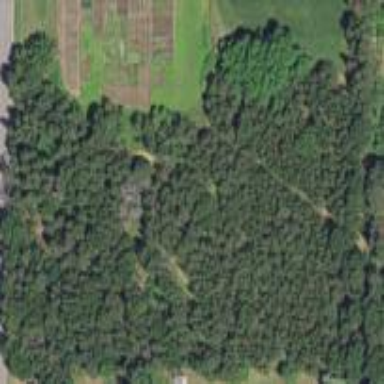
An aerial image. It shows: Nature reserve surrounded by woodland.